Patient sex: M
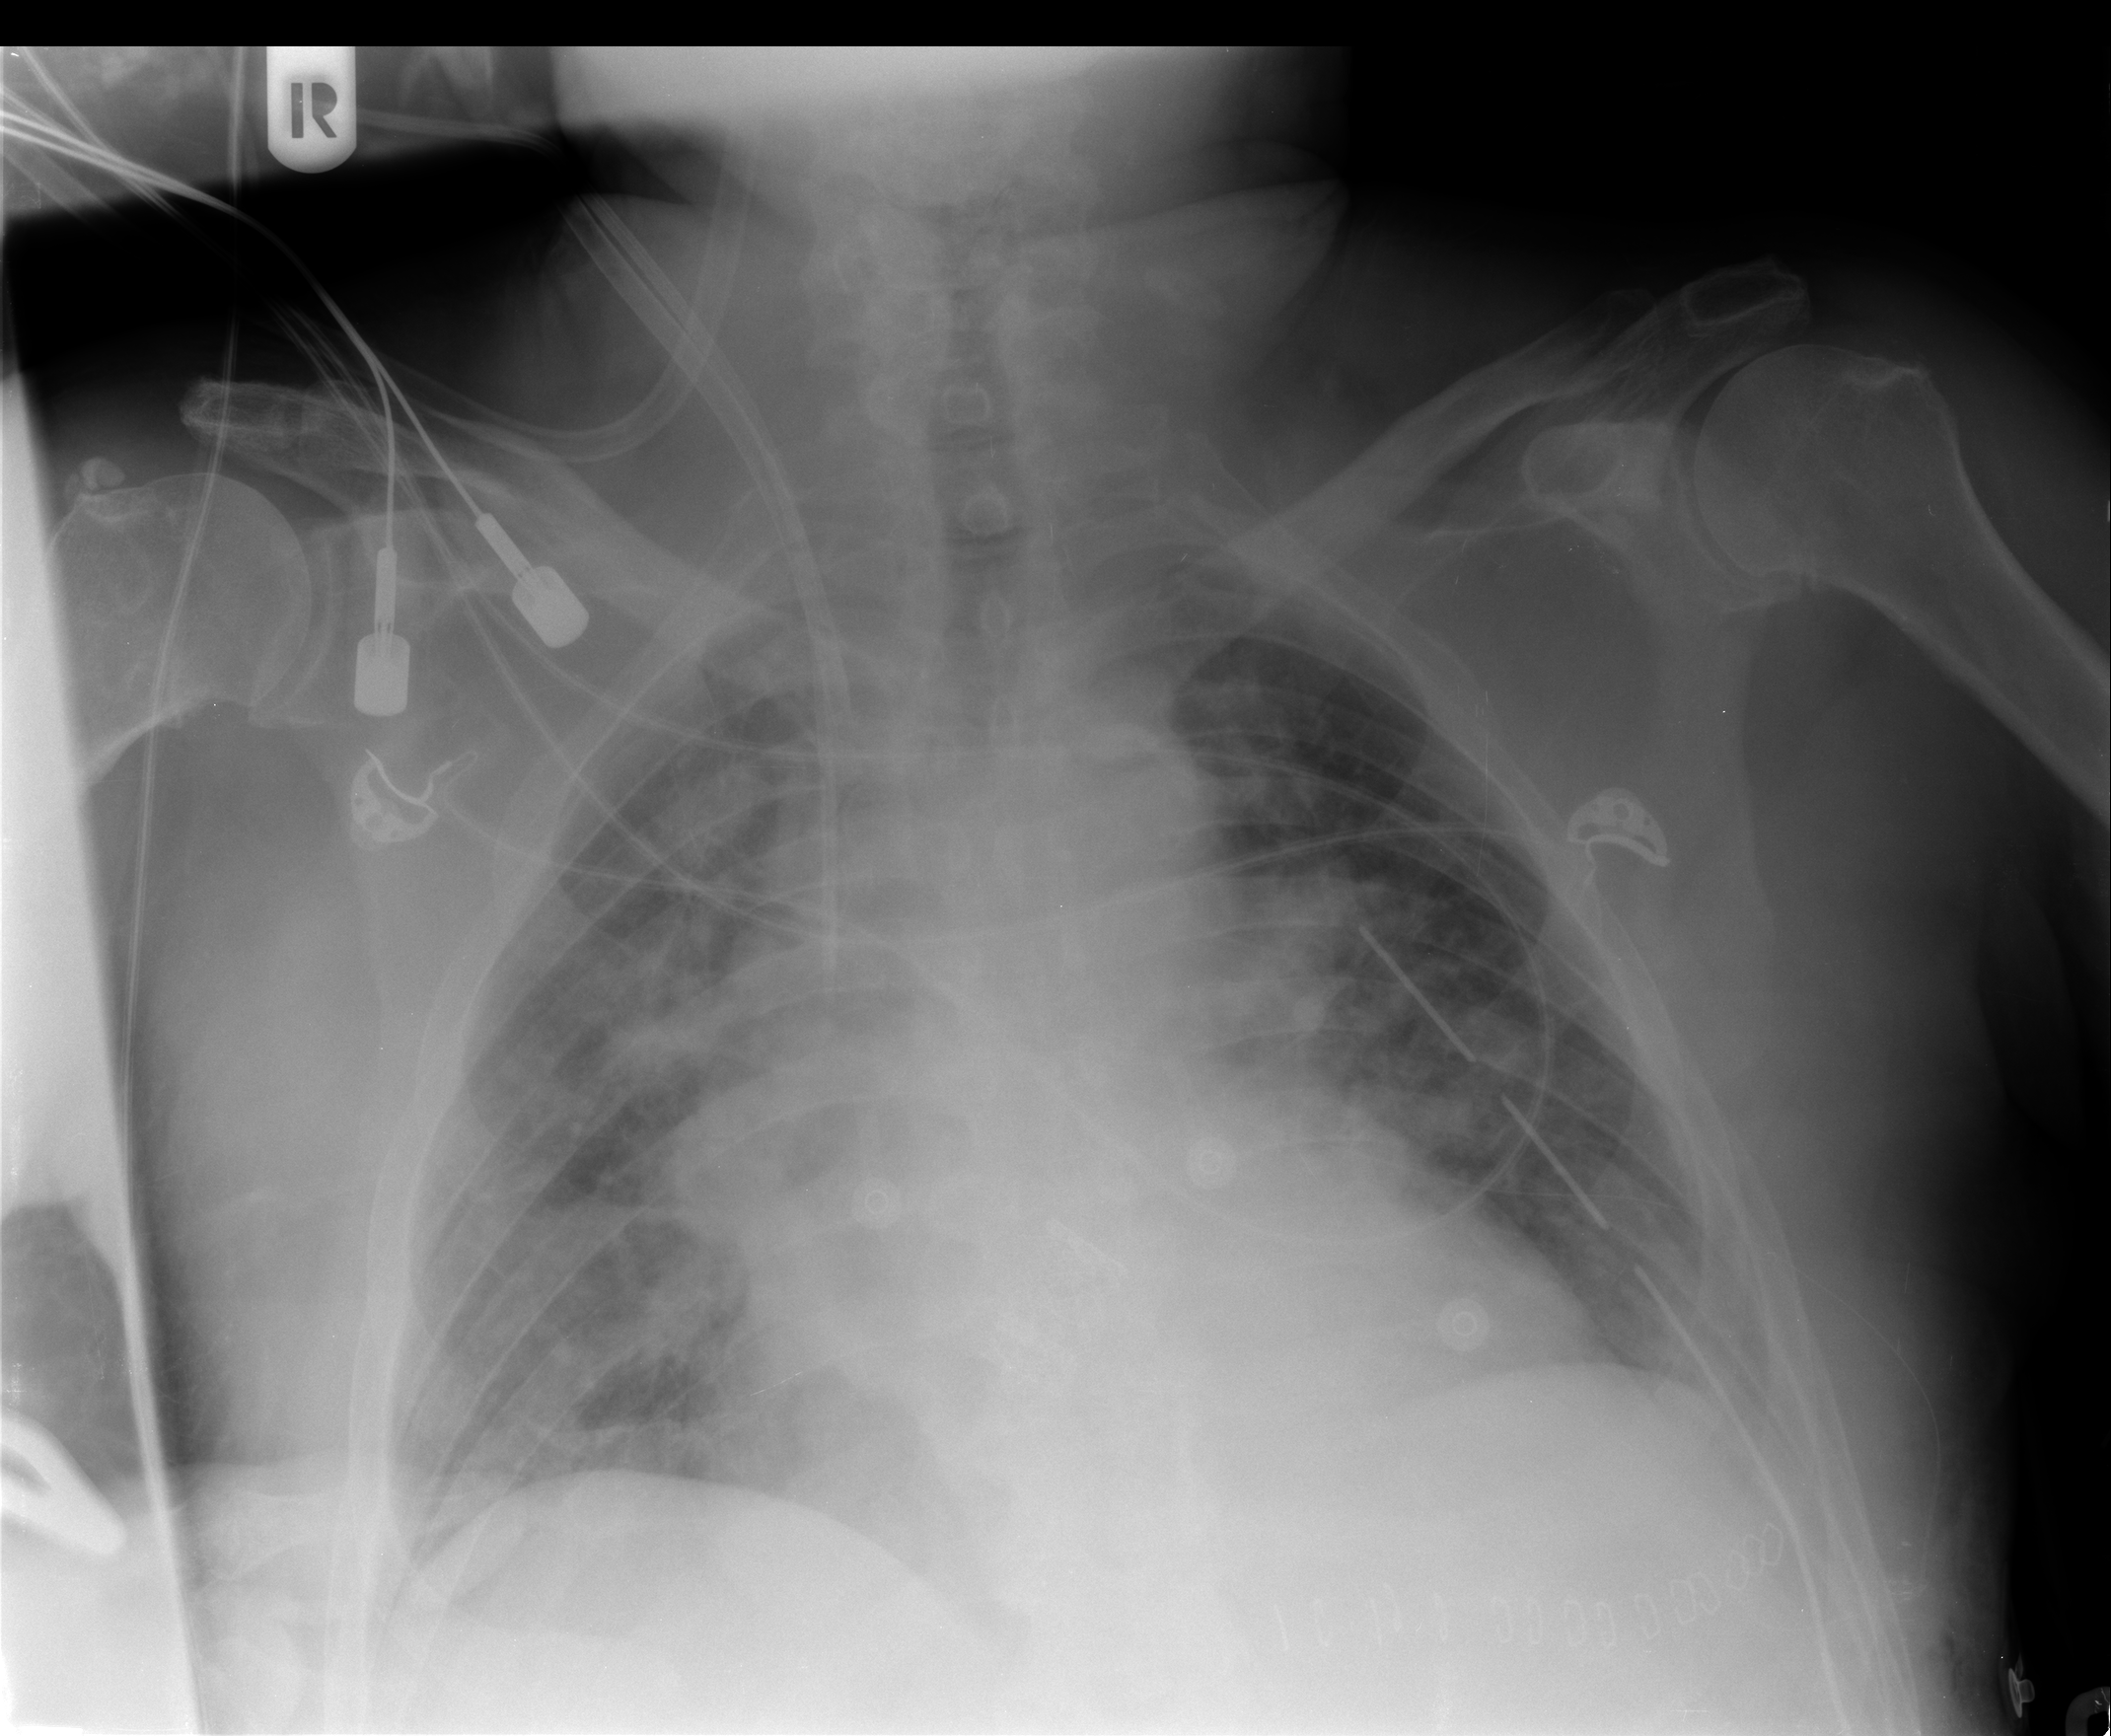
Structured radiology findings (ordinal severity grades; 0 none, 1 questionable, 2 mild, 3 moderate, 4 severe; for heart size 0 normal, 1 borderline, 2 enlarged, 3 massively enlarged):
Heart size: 1
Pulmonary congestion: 2
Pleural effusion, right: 1
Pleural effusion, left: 1
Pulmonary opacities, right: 2
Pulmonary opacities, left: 2
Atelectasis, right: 1
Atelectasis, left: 1